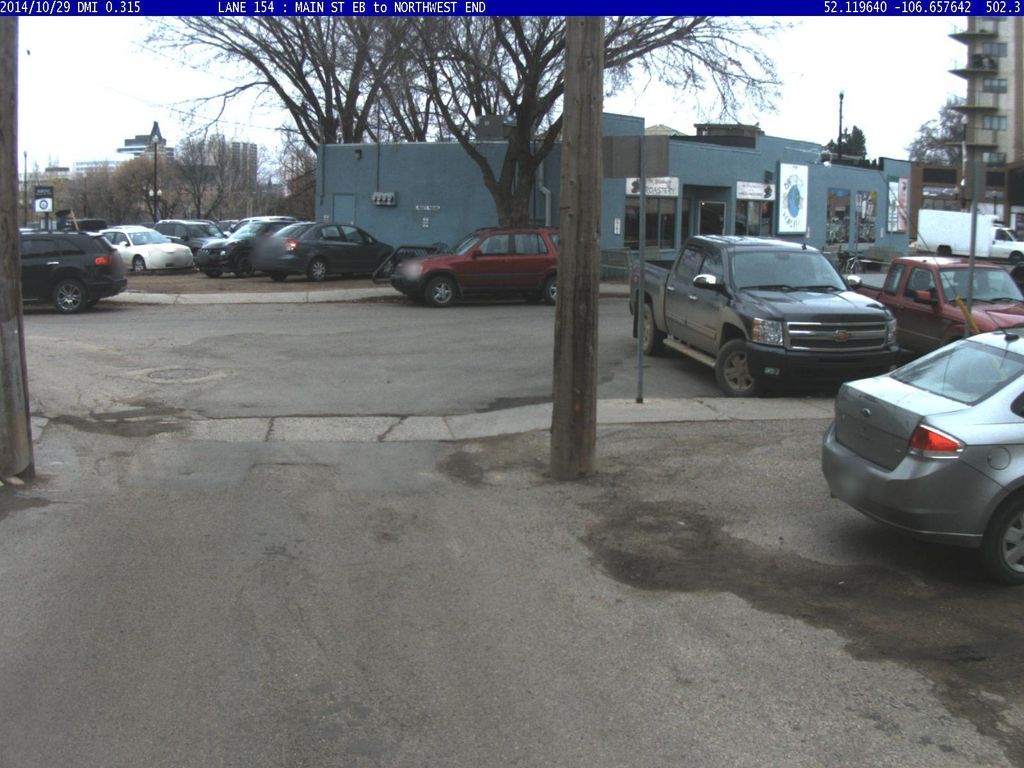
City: saskatoon